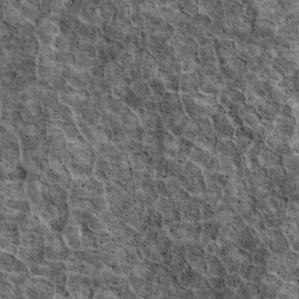
Label: non_frost